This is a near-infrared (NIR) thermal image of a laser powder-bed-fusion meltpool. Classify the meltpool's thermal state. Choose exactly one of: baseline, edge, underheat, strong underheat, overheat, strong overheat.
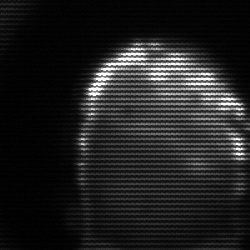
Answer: baseline